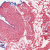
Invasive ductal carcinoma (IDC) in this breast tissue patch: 0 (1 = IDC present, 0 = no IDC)